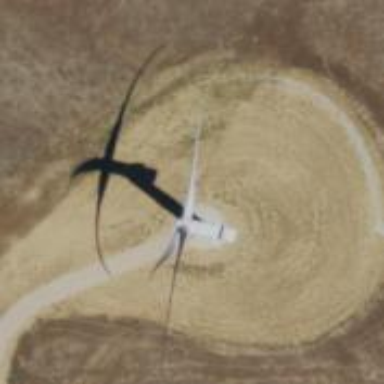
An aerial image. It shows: Wind generator powered by Vestas horizontal axis wind turbine.